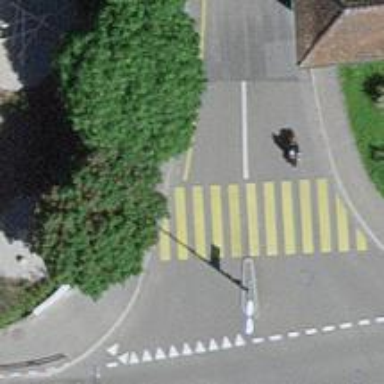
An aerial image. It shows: Zebra crossing on the road.